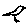
Label: bird